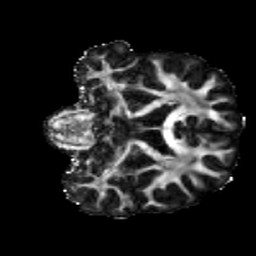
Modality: FA
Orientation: coronal
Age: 25
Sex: male
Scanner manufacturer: siemens
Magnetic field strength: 3 T
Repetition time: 3.5 s
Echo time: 0.086 s